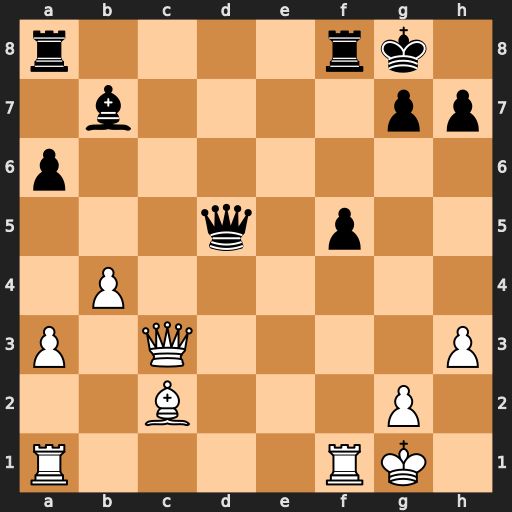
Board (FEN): r4rk1/1b4pp/p7/3q1p2/1P6/P1Q4P/2B3P1/R4RK1
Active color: w
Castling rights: -
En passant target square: -
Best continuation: Bb3 Qxb3 Qxb3+